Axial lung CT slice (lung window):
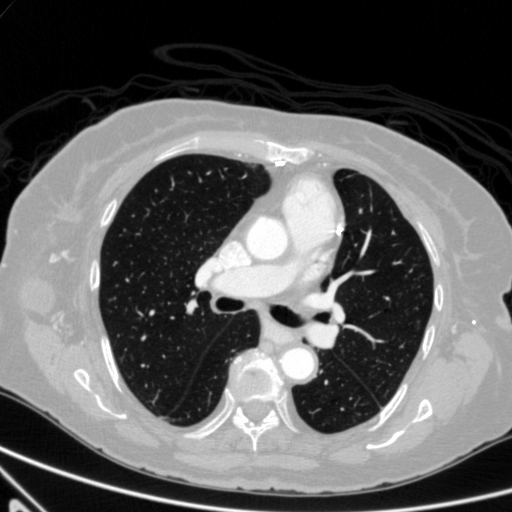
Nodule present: no